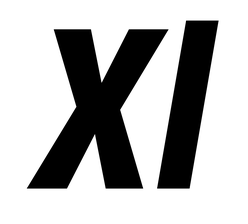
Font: Roboto-Italic_Condensed_ExtraBold_Italic